Question:
I'm having trouble setting up my css to display my page correctly. I want the "DRINKS" icon to remain on the left, but i want to shift up the entire block of drink images to the right of the "DRINKS" icon.
I tried floating the drinks icon to the left, then floating the block of drink images to the left too, but it obviously didnt work.
HTML:
'''
<div id="drink_section">
<img src="/{{MEDIA_URL}}images/images/drinks_order_title.png" alt="" id="drinks_order_title" />
<div id="drink_menu">
{% for item in drink %}
<div id="drink_set">
<img src="{{item.photo_menu.url}}" alt="" id="drink_photo" />
<img src="/{{MEDIA_URL}}images/images/drinks_title_overlay.png" alt="" id="drinks_title_overlay" />
<p id="drink_name">{{item.name}}</p>
<p id="drink_price">${{item.price}}</p>
<div id="drink_footer">
<a id ="drink_order_button" href="{{item.slug}}"></a>
</div><!-- end drink_footer-->
</div><!-- end drink_set-->
{% endfor %}
</div><!-- end drink_menu-->
</div><!-- end drink_section-->
'''
CSS
'''
#drink_section{
width:755px;
float:left;
}
#drink_menu{
float:left;
}
#drink_title{
float:left;
width:128px;
}
#drink_set{
float:left;
width:137px;
}
'''
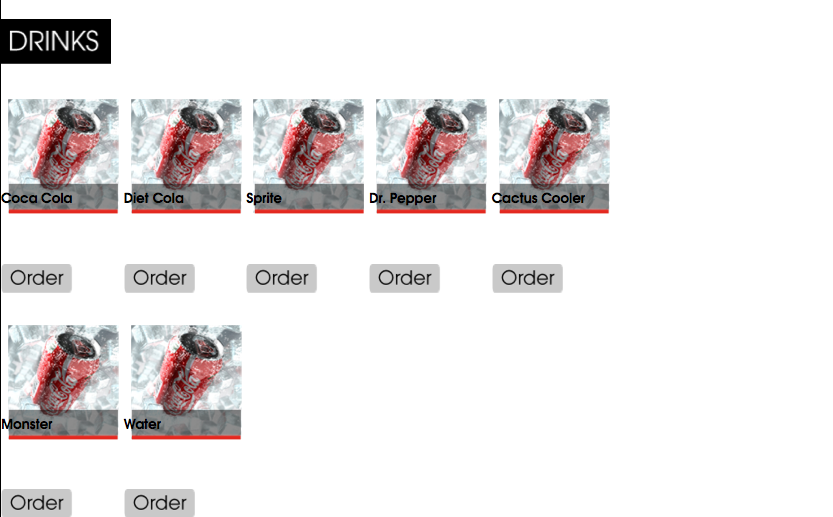
Answer: <URL>
Hi now you can change your code and used 'ul li' list item for this design
as like this
'''
<ul class="ordr">
<li>
<img src="http://www.gravatar.com/avatar/772707aec2cb2ce7b372deb2d4e06b51?s=32&d=identicon&r=PG" alt="">
<p>price tag</p>
<a href="#">price tag</a>
</li>
<li>
<img src="http://www.gravatar.com/avatar/772707aec2cb2ce7b372deb2d4e06b51?s=32&d=identicon&r=PG" alt="">
<p>price tag</p>
<a href="#">price tag</a>
</li>
<li>
<img src="http://www.gravatar.com/avatar/772707aec2cb2ce7b372deb2d4e06b51?s=32&d=identicon&r=PG" alt="">
<p>price tag</p>
<a href="#">price tag</a>
</li>
<li>
<img src="http://www.gravatar.com/avatar/772707aec2cb2ce7b372deb2d4e06b51?s=32&d=identicon&r=PG" alt="">
<p>price tag</p>
<a href="#">price tag</a>
</li>
<li>
<img src="http://www.gravatar.com/avatar/772707aec2cb2ce7b372deb2d4e06b51?s=32&d=identicon&r=PG" alt="">
<p>price tag</p>
<a href="#">price tag</a>
</li>
<li>
<img src="http://www.gravatar.com/avatar/772707aec2cb2ce7b372deb2d4e06b51?s=32&d=identicon&r=PG" alt="">
<p>price tag</p>
<a href="#">price tag</a>
</li>
<li>
<img src="http://www.gravatar.com/avatar/772707aec2cb2ce7b372deb2d4e06b51?s=32&d=identicon&r=PG" alt="">
<p>price tag</p>
<a href="#">price tag</a>
</li>
</ul>
'''
'''
.ordr{
list-style:none;}
.ordr li{
float:left;
background:red;
width:100px;
margin-left:1px;
position:relative;
}
.ordr li img{
width:100%;
border:solid 1px black;}
.ordr li p{
position:absolute;
left:0;
top:66px;
text-align:center;
color:#fff;
right:0;
background:rgba(0,0,0,0.5)
}
'''
<URL>